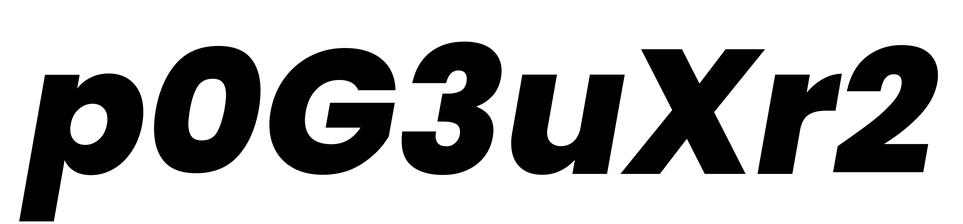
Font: Poppins-ExtraBoldItalic